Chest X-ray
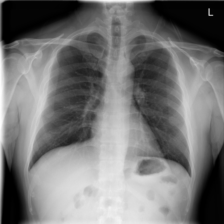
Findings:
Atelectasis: negative
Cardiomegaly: negative
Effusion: negative
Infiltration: negative
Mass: negative
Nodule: negative
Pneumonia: negative
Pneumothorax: negative
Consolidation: negative
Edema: negative
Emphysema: negative
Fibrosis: negative
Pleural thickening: negative
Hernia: negative